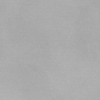
Label: dusty